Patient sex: M
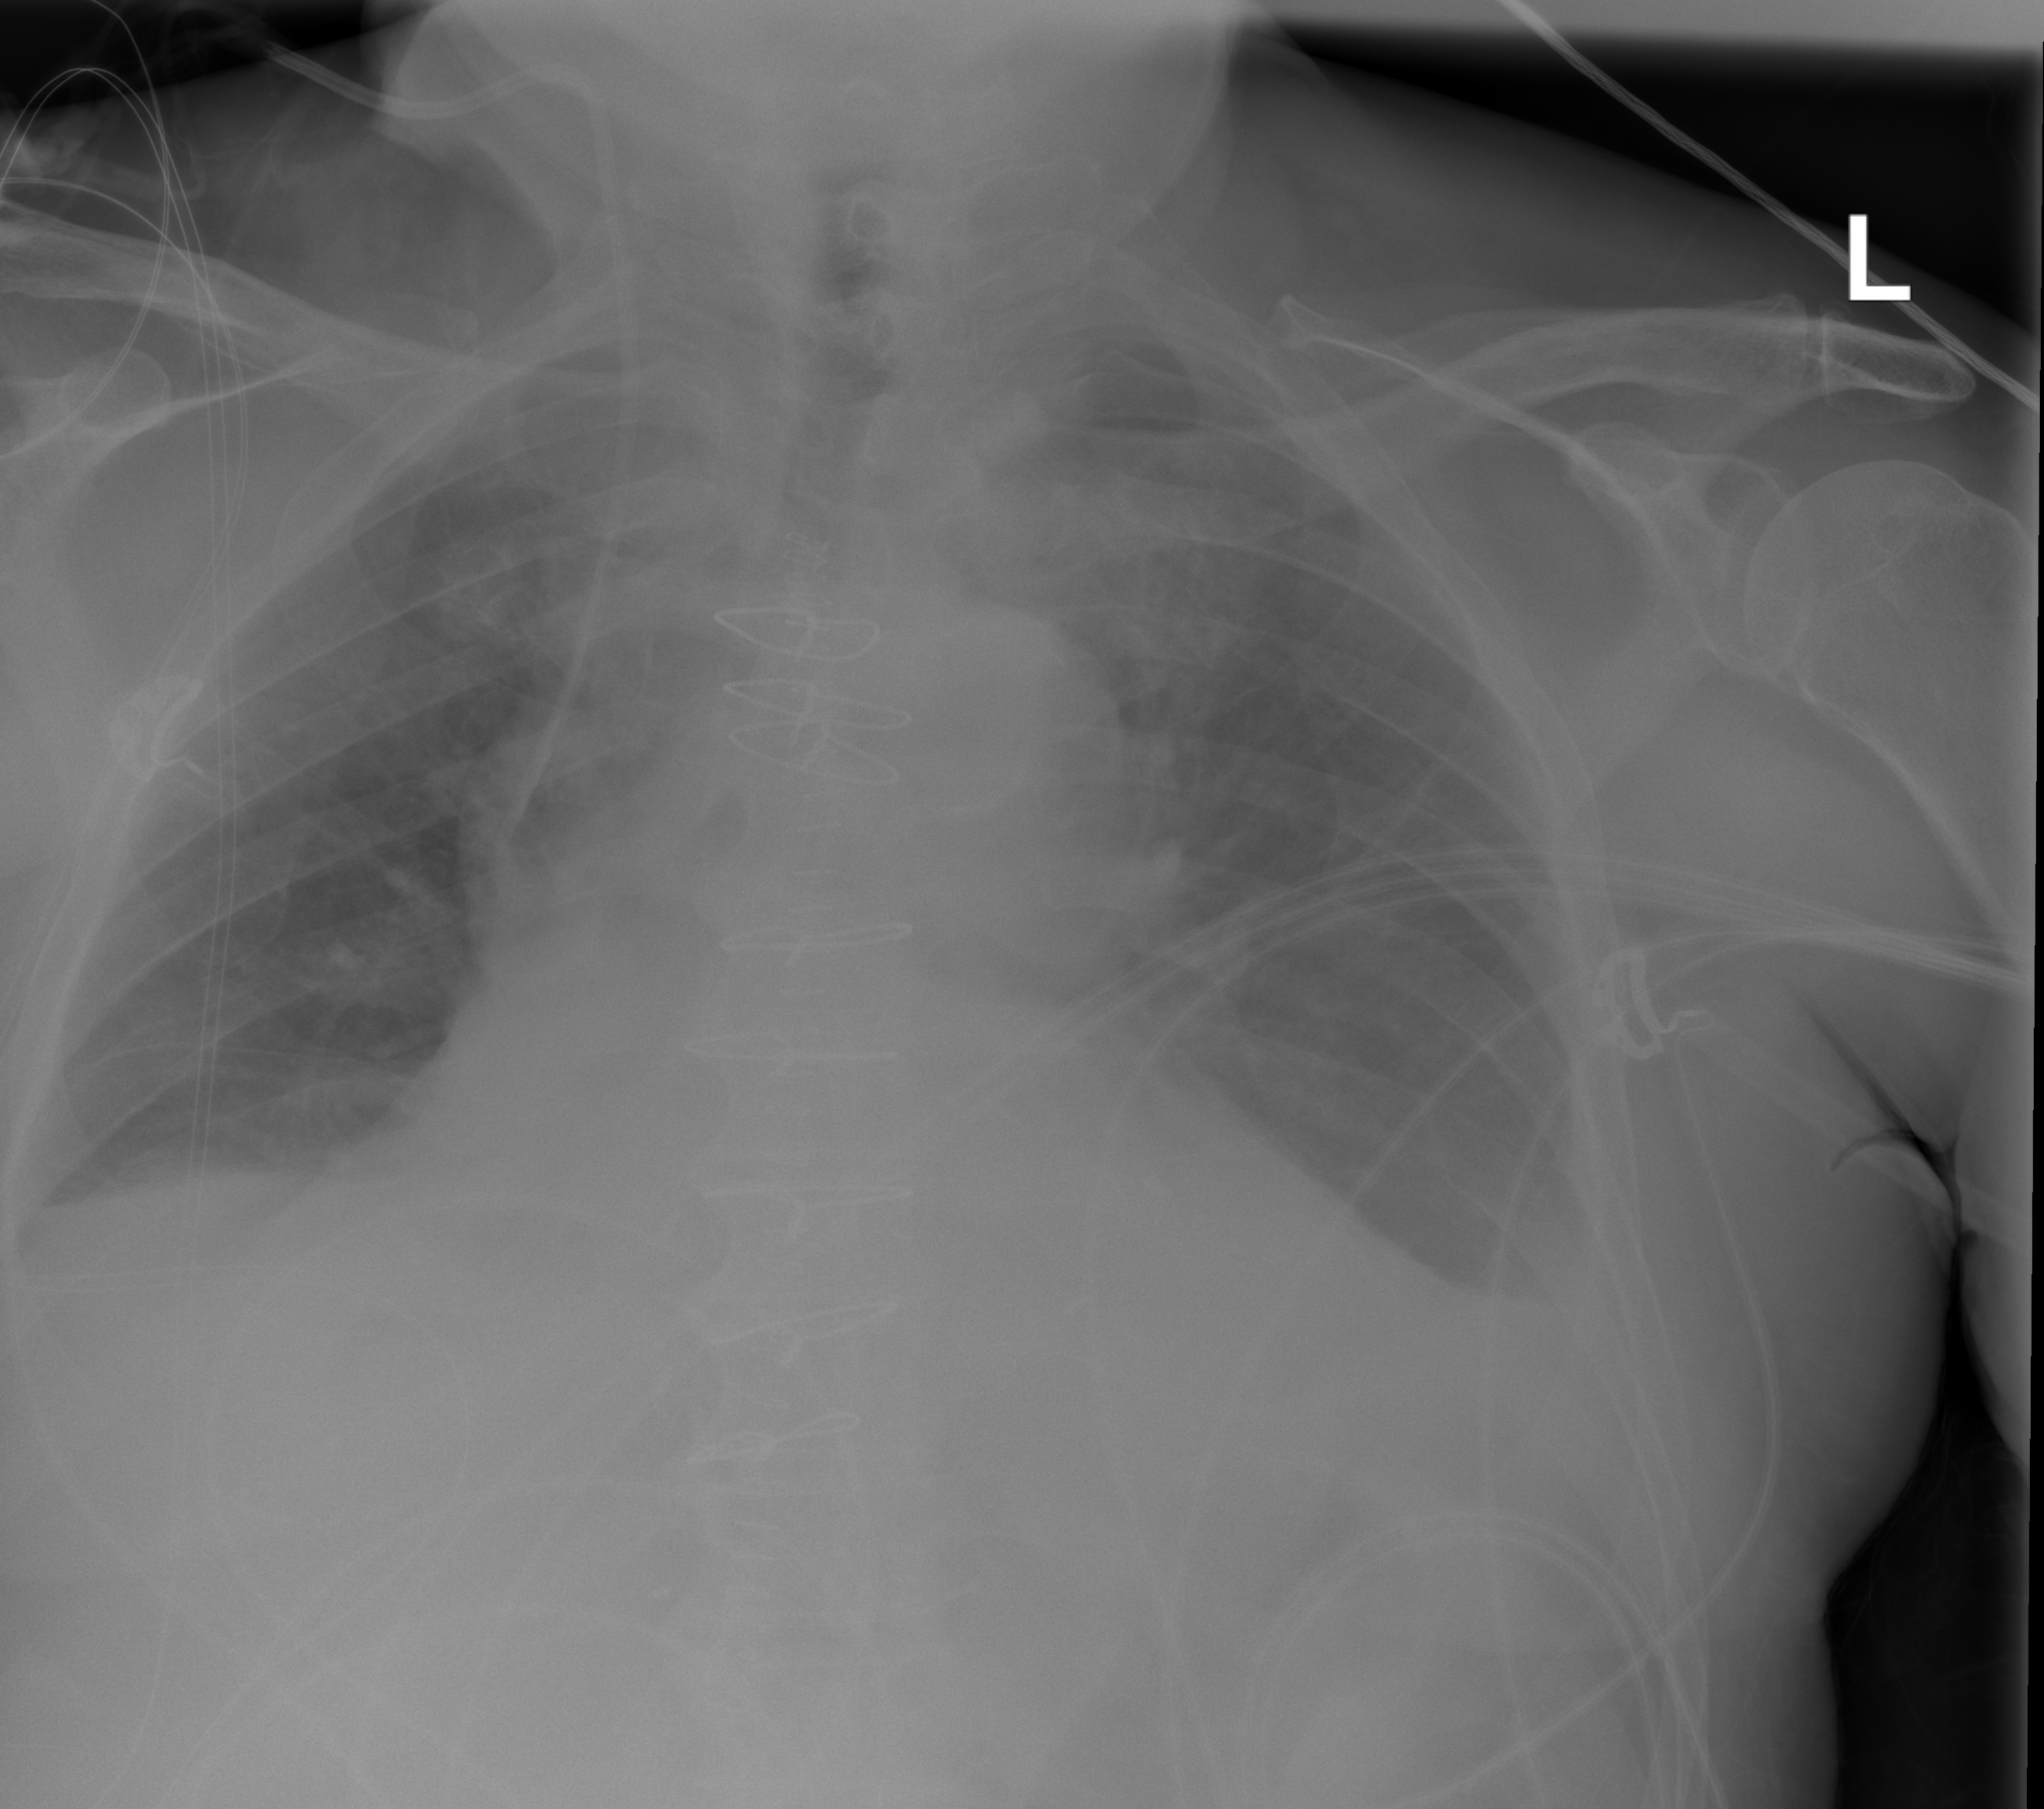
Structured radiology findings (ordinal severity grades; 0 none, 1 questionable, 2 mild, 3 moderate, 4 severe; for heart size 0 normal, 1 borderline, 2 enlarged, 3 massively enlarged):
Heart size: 2
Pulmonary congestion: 0
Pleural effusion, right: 2
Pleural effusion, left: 2
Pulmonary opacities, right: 0
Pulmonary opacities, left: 0
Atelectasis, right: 2
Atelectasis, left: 2